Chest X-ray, PA view. Patient: 46 years old, sex F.
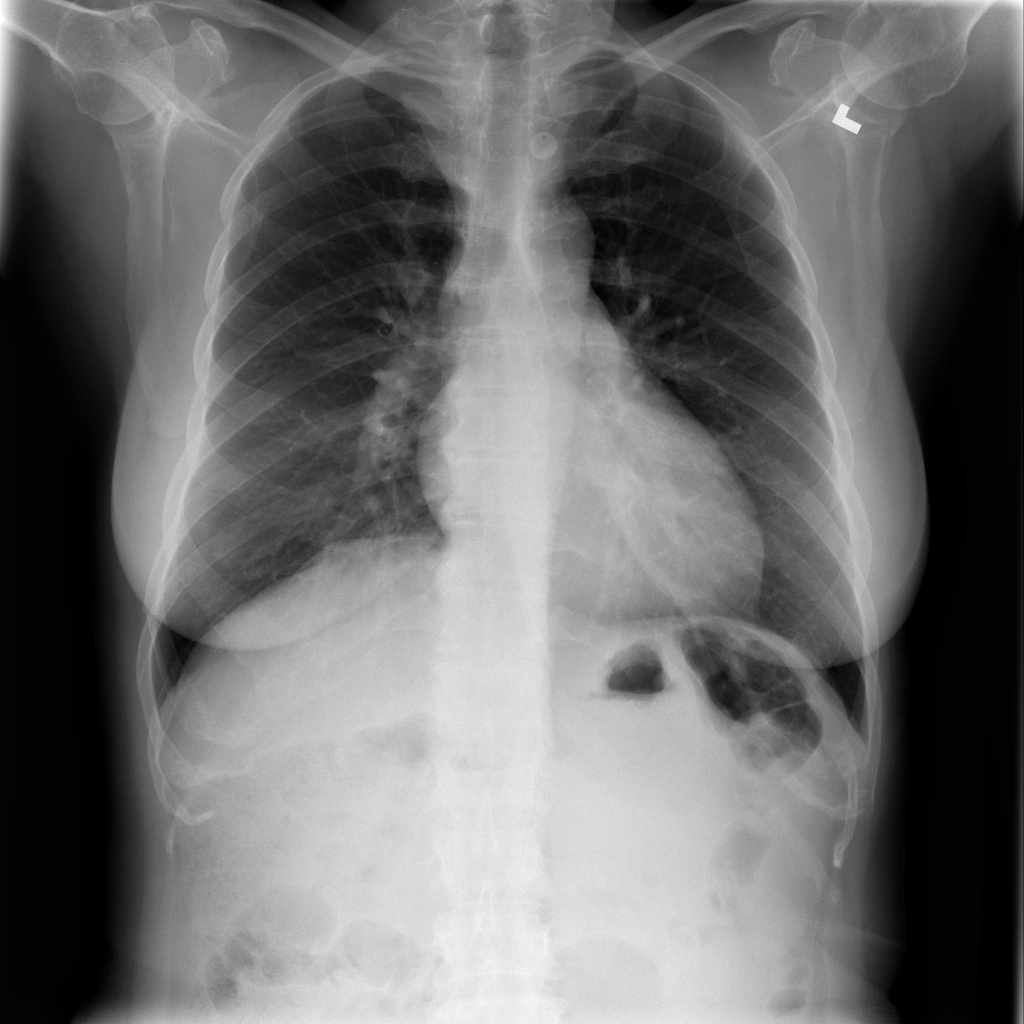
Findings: No Finding